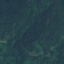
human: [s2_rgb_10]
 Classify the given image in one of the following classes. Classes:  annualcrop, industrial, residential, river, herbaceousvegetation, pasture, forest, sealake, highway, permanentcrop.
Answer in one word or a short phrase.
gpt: Forest